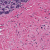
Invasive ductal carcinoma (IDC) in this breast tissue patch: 0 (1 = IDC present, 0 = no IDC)